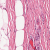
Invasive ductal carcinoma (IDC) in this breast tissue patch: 0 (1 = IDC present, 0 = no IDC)